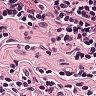
Metastatic tissue present: no